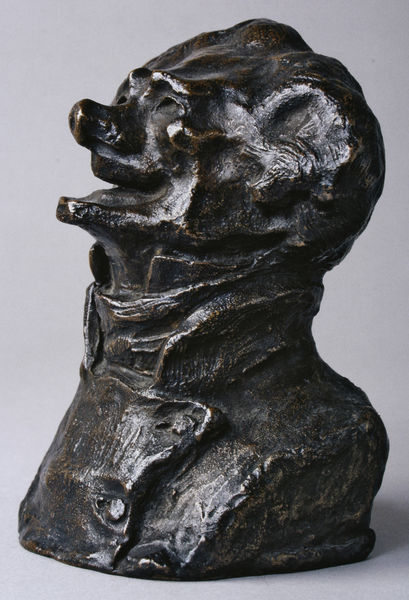
Titel: Les célébrités du Juste Milieu: Charles Philipon, Die Berühmtheiten des Juste Milieu
Künstler: Honoré Daumier
Standort: Berlin
Institution: Akademie der Künste, Kunstsammlung
Schlagwörter: blau, kopf, körper, mann, weiß, frisur, grau, haar, mund, nase, ohr, profil, schwarz, blick, schal, tuch, anzug, jacke, arm, augen, falten, gesicht, kragen, mensch, bildnis, hals, halskrause, herr, portrait, porträt, auge, figur, haare, mantel, stoff, augenbrauen, kinn, knopf, lippe, lippen, ohren, schulter, skulptur, statue, lächeln, wangen, modell, backen, schwer, abstrakt, massiv, ausdruck, karikatur, dick, falte, spitz, brauen, büste, halstuch, seitenansicht, metall, bronze, plastik, rodin, wange, augenbraue, model, knöpfe, foto, haha, lachen, offen, maske, clown, satire, uniform, napoleon, stehkragen, daumier, grinsen, honore daumier, unterkiefer, wangenknochen, maul, zunge, augenbraun, haaransatz, stupsnase, fratze, gewölbt, patina, blank, mung, beulen, nse, zahnlos, lachfalten, deformation, abgerieben, kskulptur